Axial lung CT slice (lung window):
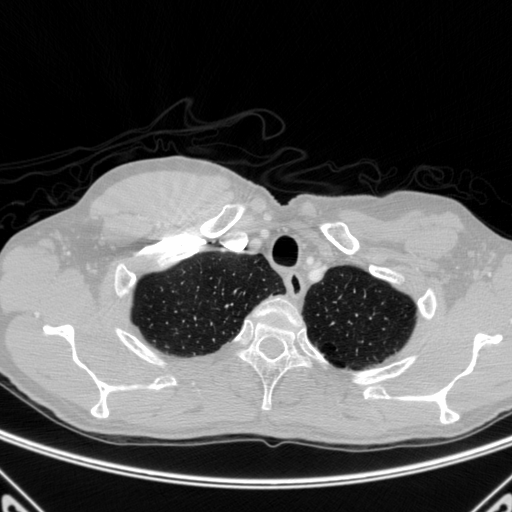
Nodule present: no